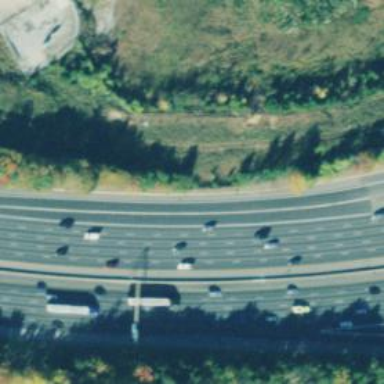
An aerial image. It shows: Asphalt motorway.